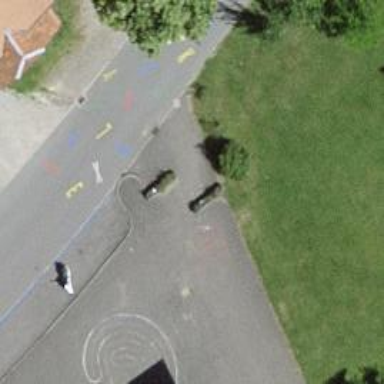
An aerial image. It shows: Cycle barrier.